Question: I have developed a Facebook application that runs inside an iframe in the Facebook canvas. For it to work properly I request extended permissions from the user. If the user hasn't authorized the application I send him/her to a login page with the getLoginUrl() method in the PHP SDK.
It works, but it's not pretty. The method sends the user to a landing page before the authentication page. It looks like this:

When I click "Go to Facebook.com" I see the actual page for permission requests (I also get right to the permissions page if I print the url, copy it and enter it into a new browser window). How do I make Facebook skip this step when I do the redirect from an Iframe?
My code looks like this (using CodeIgniter and Facebook PHP SDK):
'''
$this->facebook = new Facebook(array(
'appId' => '{MY_APP_ID}',
'secret' => '{MY_SECRET}',
'cookie' => TRUE,
'domain' => $_SERVER['SERVER_NAME']
));
$this->facebook->getSession();
try {
$this->me = $this->facebook->api('/me');
}
catch (FacebookApiException $e) {
$this->me = NULL;
}
if ( is_null($this->me) ) {
redirect($this->facebook->getLoginUrl(array(
'req_perms' => 'offline_access,read_stream,publish_stream,user_photos,user_videos,read_friendlists',
'next' => $this->config->item('base_url').'fblogin.php?redirect_uri='.$this->uri->uri_string()
)));
}
'''
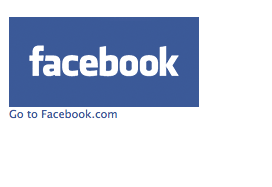
Answer: I think you need to redirect the parent frame (i.e. _top) rather than the iFrame itself?